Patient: sex M, age 79
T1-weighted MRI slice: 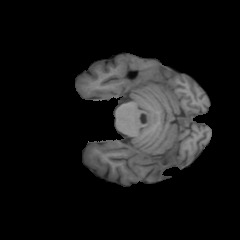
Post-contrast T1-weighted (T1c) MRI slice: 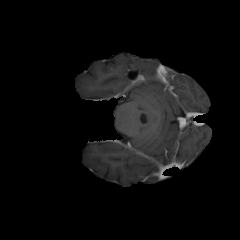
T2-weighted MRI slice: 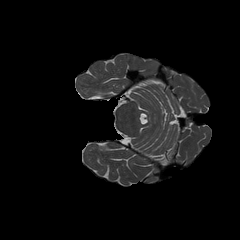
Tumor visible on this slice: no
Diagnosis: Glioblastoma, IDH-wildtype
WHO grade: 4